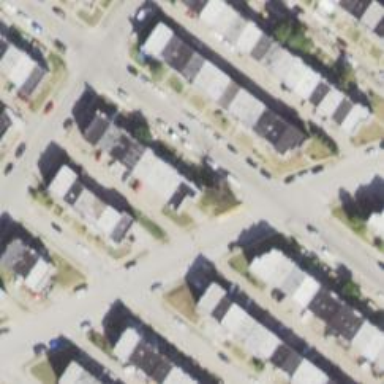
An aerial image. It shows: Alley classified as service road.